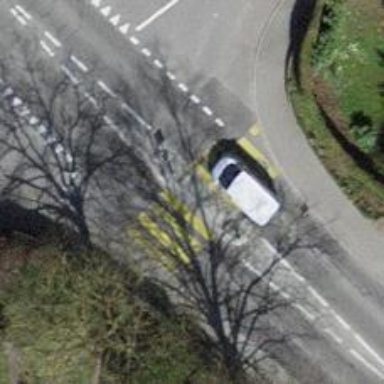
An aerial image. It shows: Uncontrolled road crossing.